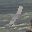
Label: 1